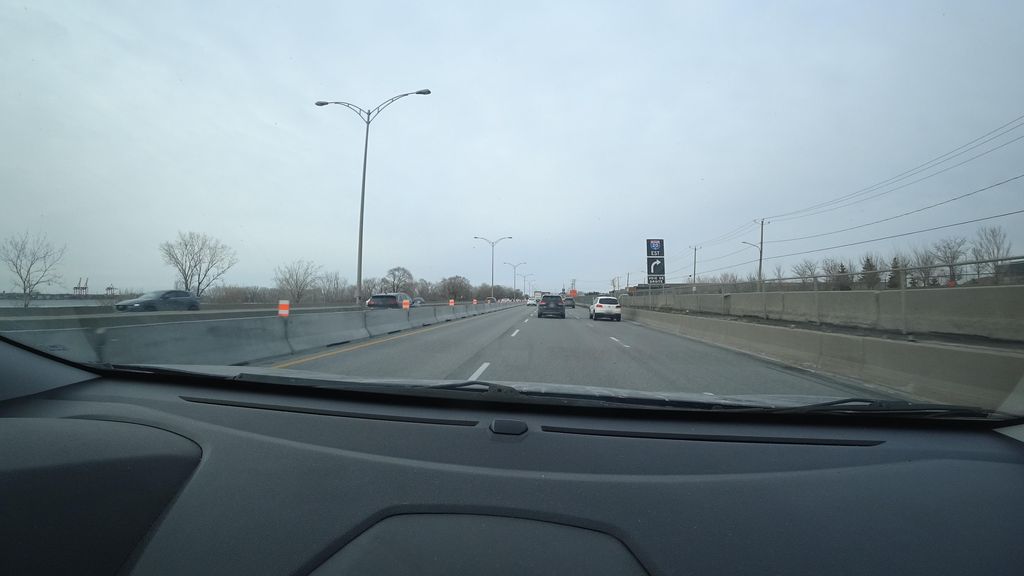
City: montreal